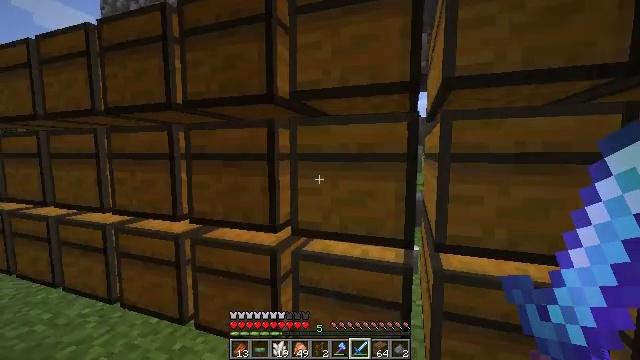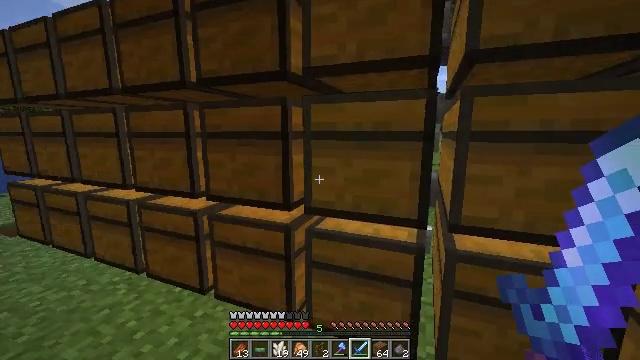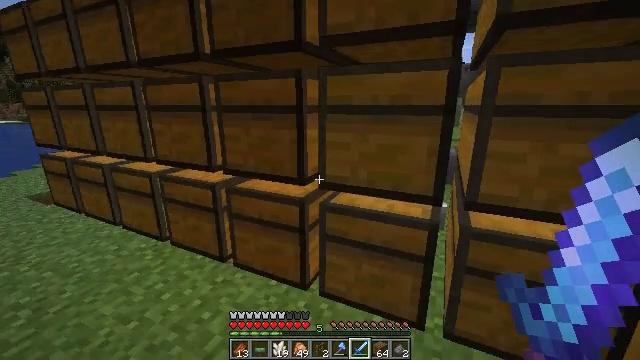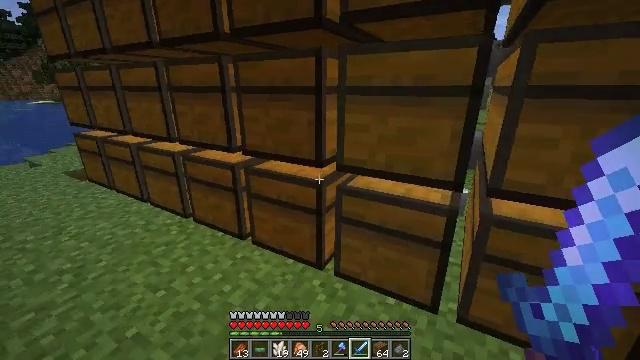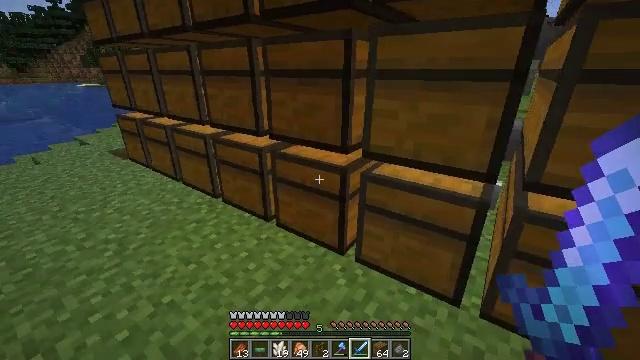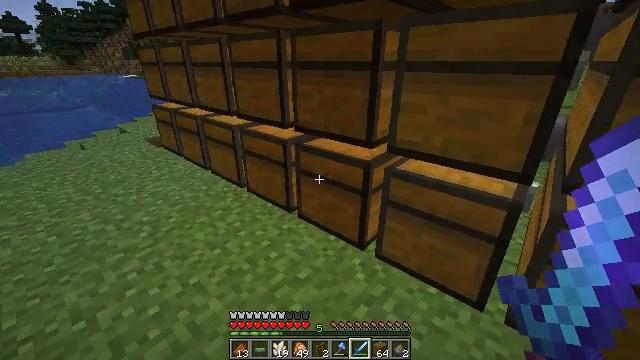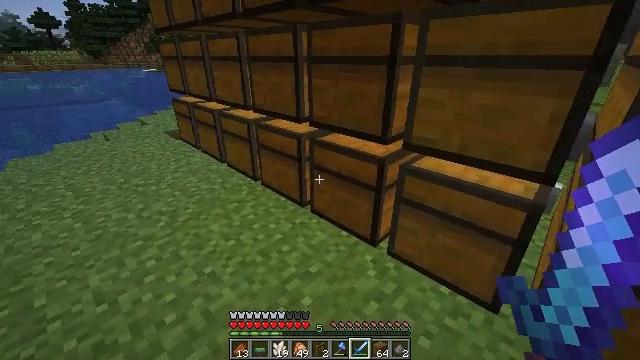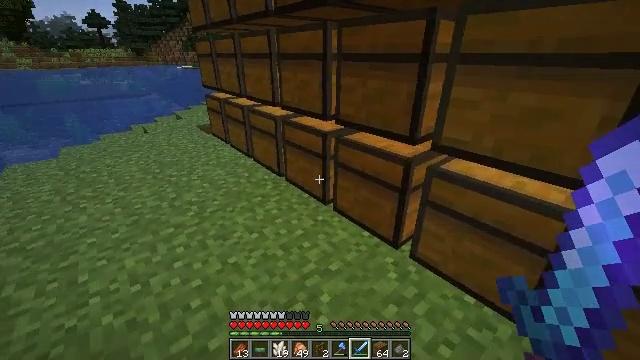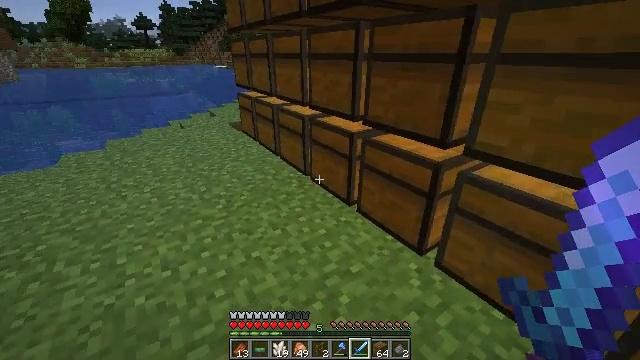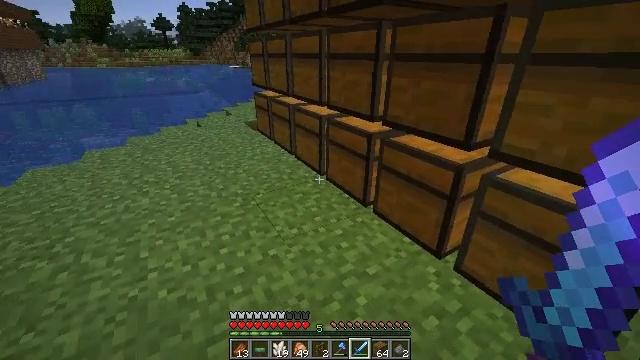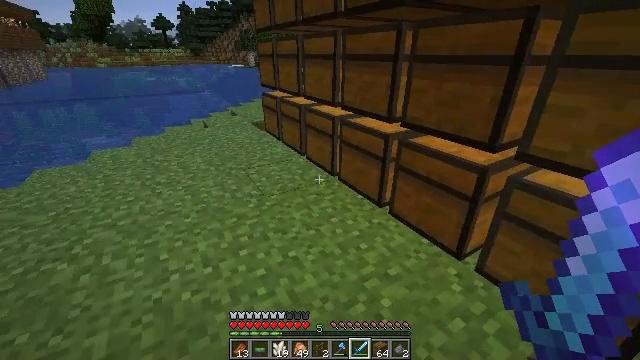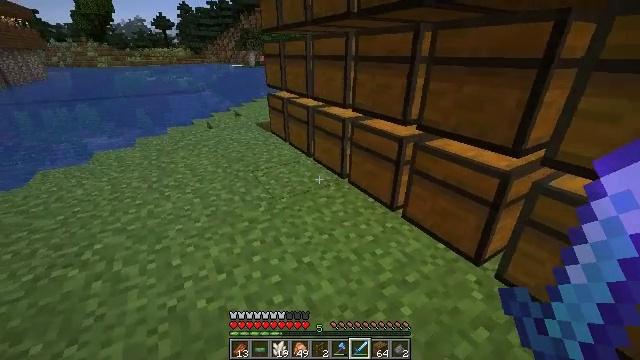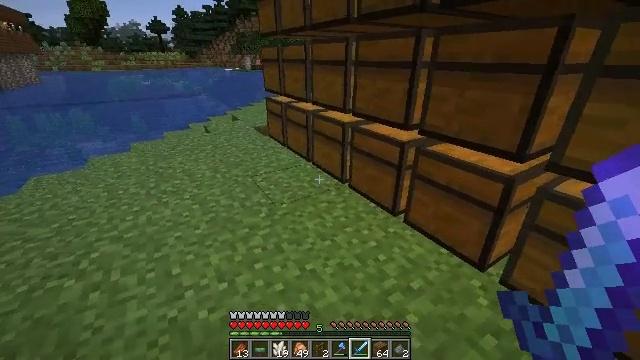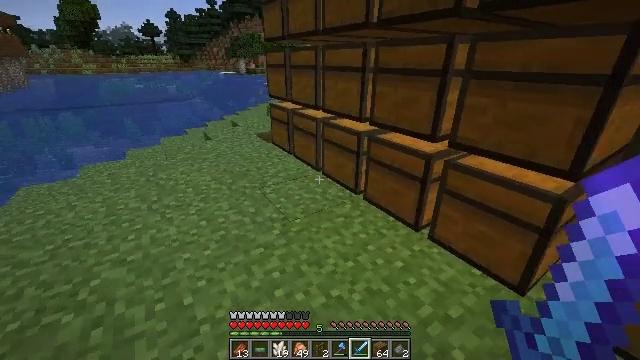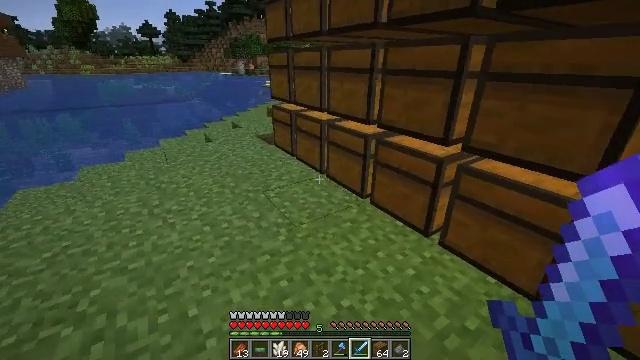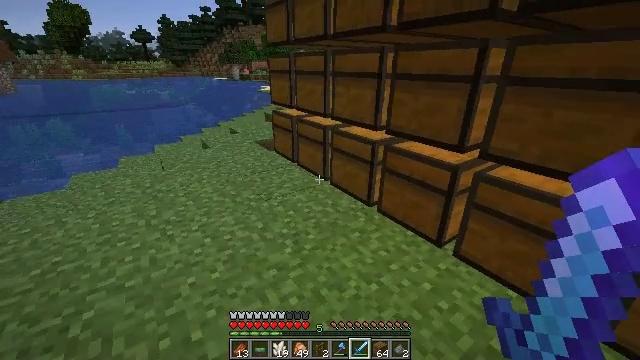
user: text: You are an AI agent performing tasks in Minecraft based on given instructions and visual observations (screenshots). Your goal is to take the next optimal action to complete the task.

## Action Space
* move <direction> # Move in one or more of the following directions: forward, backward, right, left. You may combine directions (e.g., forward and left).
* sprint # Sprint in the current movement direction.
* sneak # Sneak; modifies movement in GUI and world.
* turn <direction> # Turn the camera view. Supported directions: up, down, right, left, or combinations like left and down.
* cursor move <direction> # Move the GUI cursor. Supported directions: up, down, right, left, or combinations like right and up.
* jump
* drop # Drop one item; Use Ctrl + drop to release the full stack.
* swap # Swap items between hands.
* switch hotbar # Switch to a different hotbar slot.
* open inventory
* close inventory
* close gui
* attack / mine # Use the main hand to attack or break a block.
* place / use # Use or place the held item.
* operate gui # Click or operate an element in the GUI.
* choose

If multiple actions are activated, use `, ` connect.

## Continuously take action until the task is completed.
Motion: motion action
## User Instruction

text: Break the mature wheat plants.
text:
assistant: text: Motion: turn left and down
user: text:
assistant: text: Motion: turn left and down
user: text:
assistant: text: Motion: turn left and down
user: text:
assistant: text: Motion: turn left and down
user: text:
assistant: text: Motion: turn left and down
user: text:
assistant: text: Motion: turn left and down
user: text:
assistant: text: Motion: turn left
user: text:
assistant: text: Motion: turn left
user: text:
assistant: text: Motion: move left, turn left
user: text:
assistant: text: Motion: move left
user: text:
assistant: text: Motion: move forward and move left
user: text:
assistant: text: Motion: move forward and move left
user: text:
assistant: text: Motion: move forward and move left, turn right
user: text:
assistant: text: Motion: move forward and move left
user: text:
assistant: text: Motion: move forward and move left, turn right
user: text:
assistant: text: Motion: move forward and move left, turn right
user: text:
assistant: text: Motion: move forward and move left, turn right and up
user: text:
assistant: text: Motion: move forward and move left, turn right and up
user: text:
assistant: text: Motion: move forward and move left
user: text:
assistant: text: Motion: move forward and move left
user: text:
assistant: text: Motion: move forward and move left
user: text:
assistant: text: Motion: move forward and move left
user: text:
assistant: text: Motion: move forward and move left
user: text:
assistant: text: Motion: move forward and move left, turn right
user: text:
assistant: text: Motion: turn right
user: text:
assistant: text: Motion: turn right
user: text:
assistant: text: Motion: no_op
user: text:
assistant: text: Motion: use / place
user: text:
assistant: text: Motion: use / place
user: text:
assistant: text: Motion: use / place